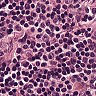
Metastatic tissue present: no